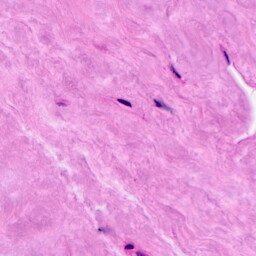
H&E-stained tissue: Breast